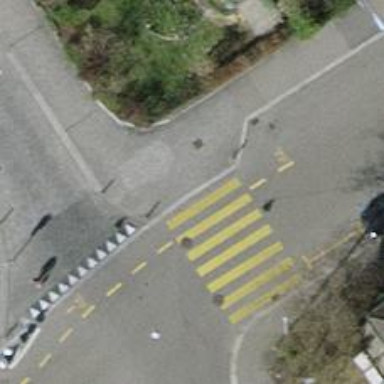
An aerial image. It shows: Kerb serving as barrier.